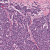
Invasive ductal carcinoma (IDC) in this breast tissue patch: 1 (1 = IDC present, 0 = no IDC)